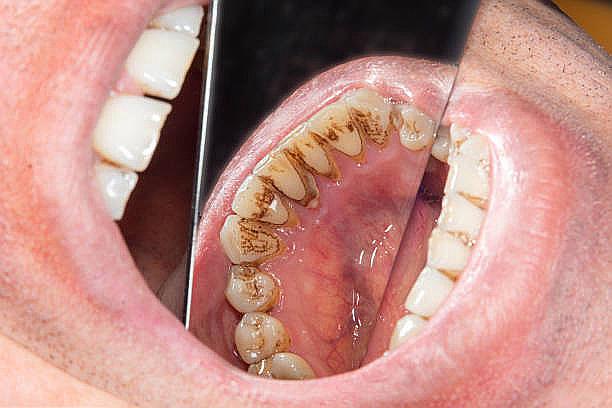
Condition: Calculus